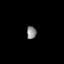
Tissue: skin
Cell type: Others
Senescence score: 0.8128
Nuclear area (px): 121
Mean DAPI intensity: 135.777